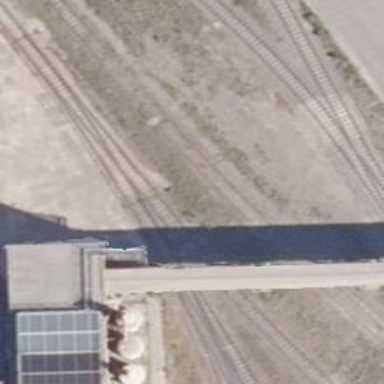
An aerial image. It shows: Railway switch.